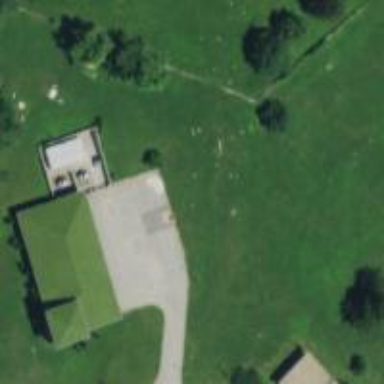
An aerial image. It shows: Disc golf hole.